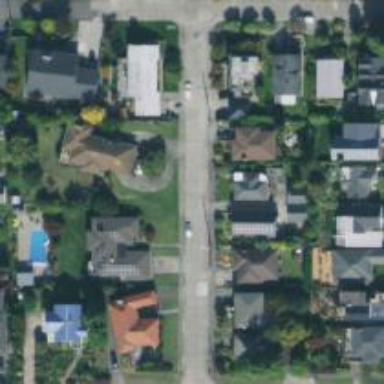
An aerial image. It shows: Residential road with separate sidewalk.